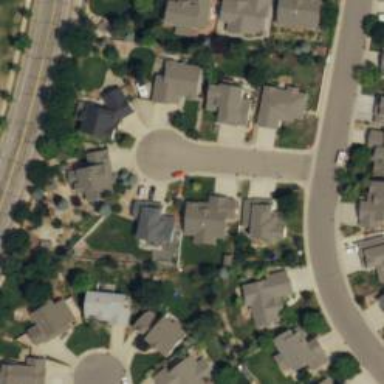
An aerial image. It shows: Residential road.